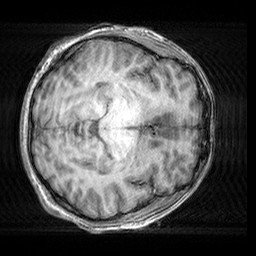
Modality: T1w
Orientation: axial
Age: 32
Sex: male
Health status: healthy
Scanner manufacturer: siemens
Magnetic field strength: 3 T
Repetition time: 2.3 s
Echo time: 0.00303 s